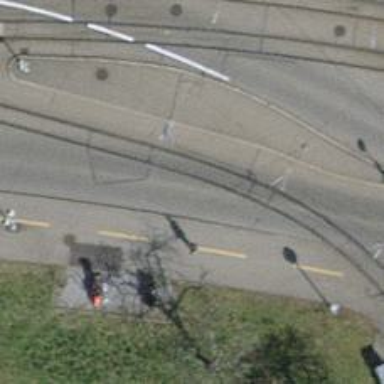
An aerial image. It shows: Secondary road with asphalt surface and separate sidewalk.